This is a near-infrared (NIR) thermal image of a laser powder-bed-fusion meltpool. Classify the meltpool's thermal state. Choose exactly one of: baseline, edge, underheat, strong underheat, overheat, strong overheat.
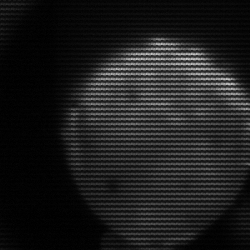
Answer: edge